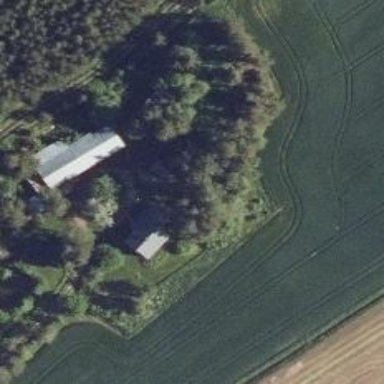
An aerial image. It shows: Farm.